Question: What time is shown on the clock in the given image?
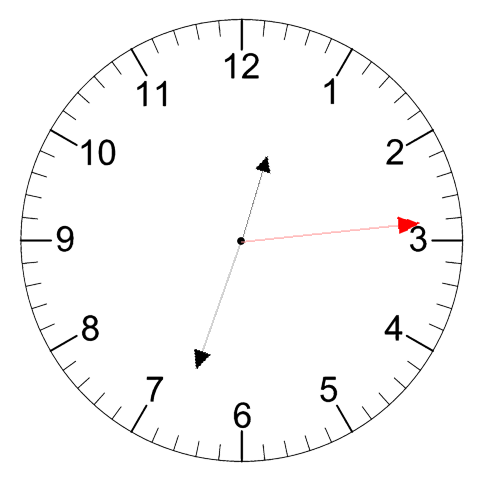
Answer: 12:33:14